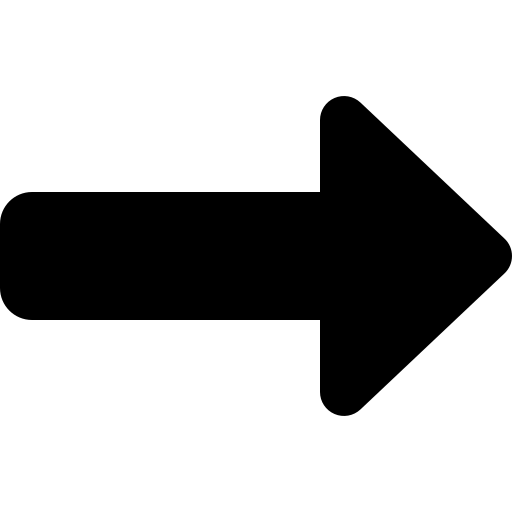
Tags: icon, FontAwesome, fa-icon, solid, right, long